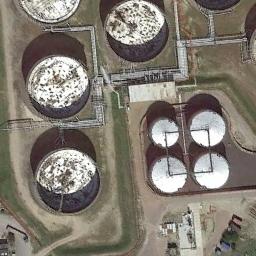
Label: storage tanks